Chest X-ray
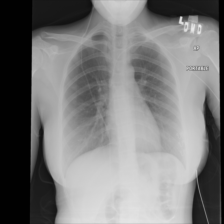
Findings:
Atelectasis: negative
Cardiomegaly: negative
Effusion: negative
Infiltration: negative
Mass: negative
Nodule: negative
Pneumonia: negative
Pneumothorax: negative
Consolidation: negative
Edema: negative
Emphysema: negative
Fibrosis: negative
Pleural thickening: negative
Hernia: negative